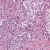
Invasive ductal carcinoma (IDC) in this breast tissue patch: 1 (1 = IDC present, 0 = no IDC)